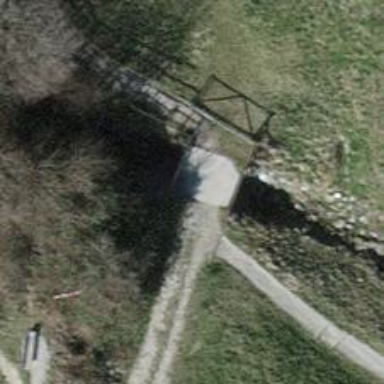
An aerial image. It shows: Footway bridge with concrete surface.